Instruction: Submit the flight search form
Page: home
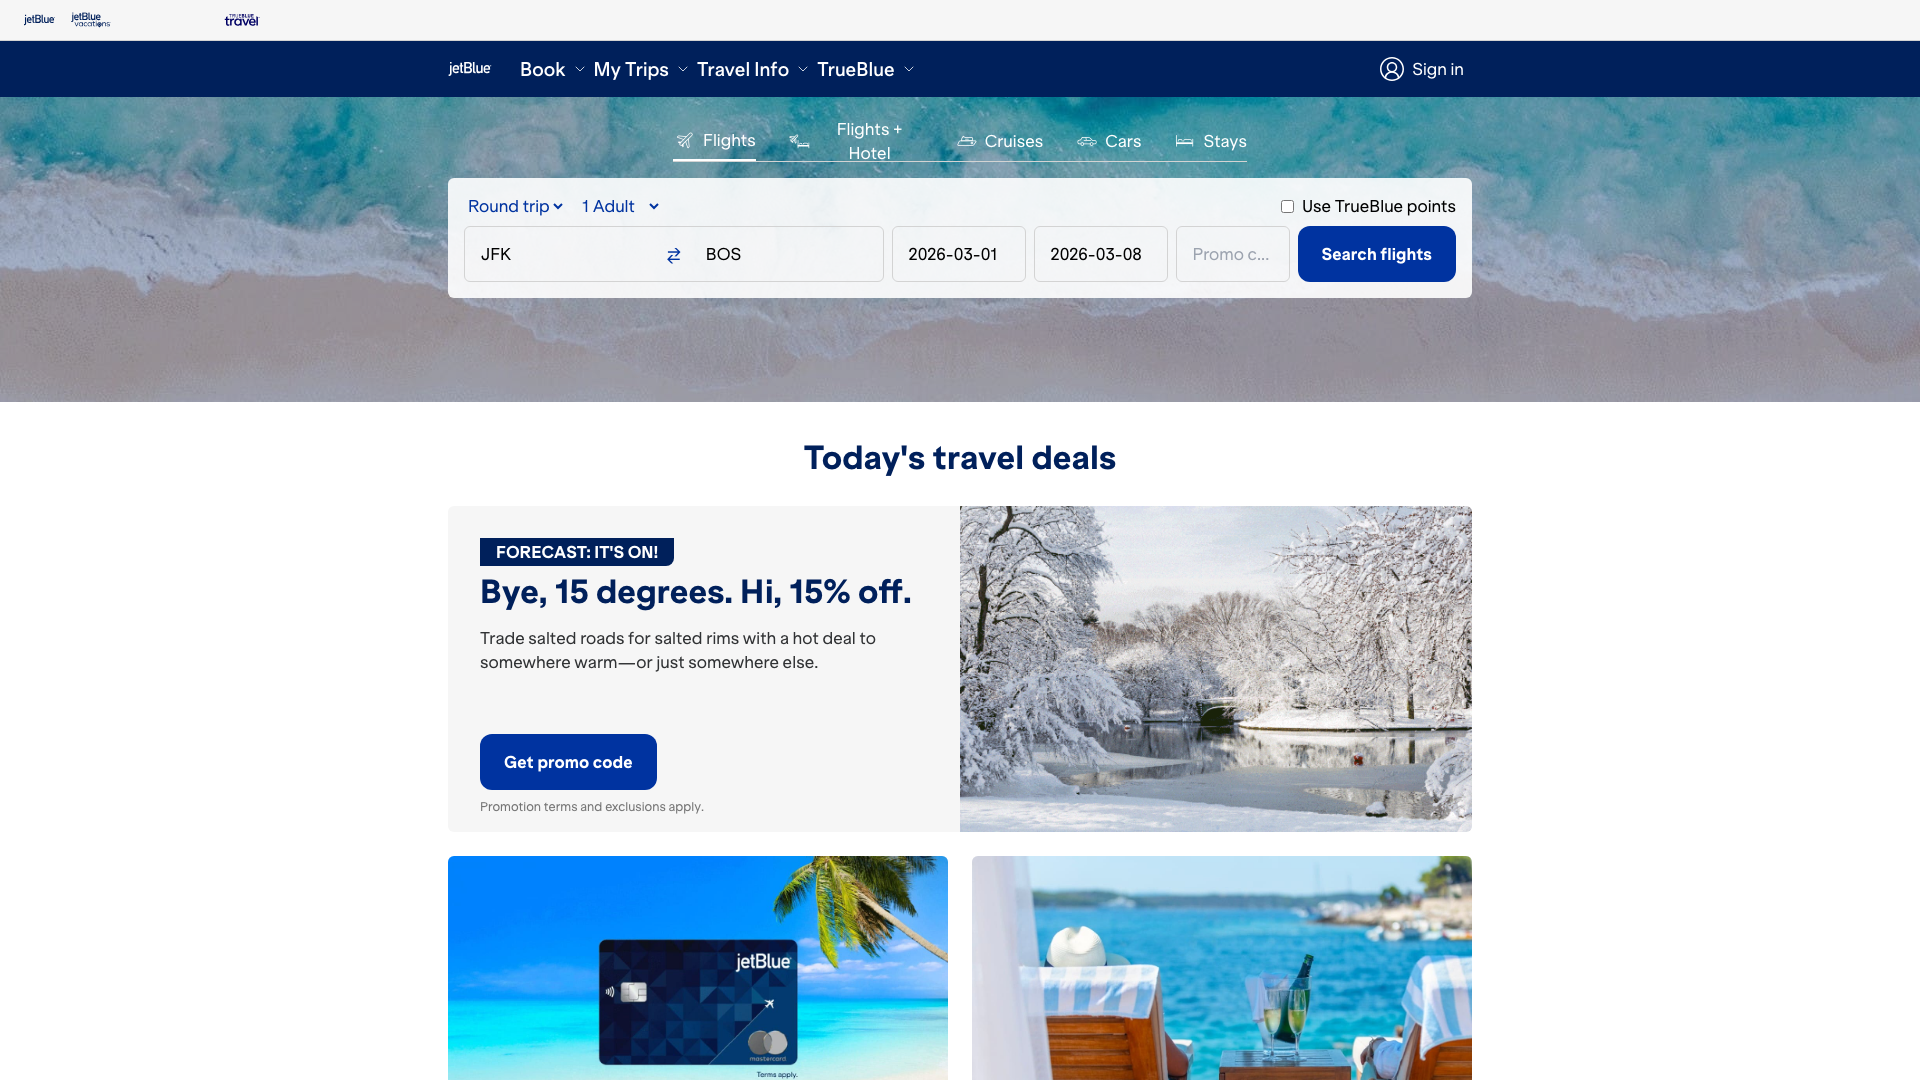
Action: click